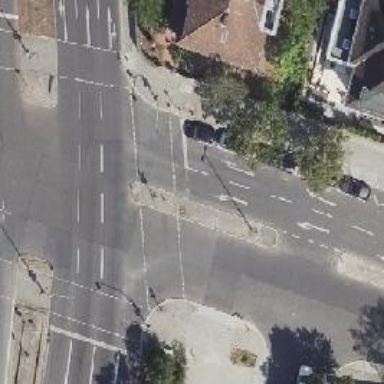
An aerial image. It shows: Road crossing with traffic signals.